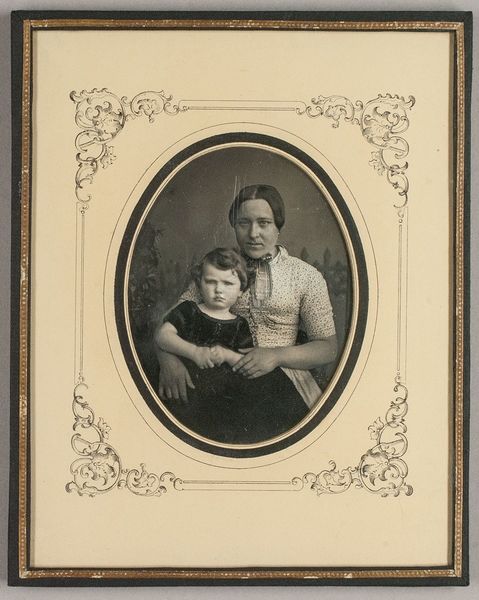
Titel: Bruno Stelzner (1851&#x2013;1874) mit seiner Kinderfrau Anna
Künstler: Carl Ferdinand Stelzner
Standort: Hamburg
Institution: Museum für Kunst und Gewerbe Hamburg
Schlagwörter: frau, gesten, portrait, figur, person, junge, foto, fotografie, photographie, doppelbildnis, doppelportrait, photo, lichtbild, daguerreotypie, historische, bildwerke, angewandte und bildende kunst, hessische systematik, porträt, persönlichkeit, armhaltungen, porträtfotografie, porträtphotographie, hüftbild, doppelporträt, kindermädchen